Question: I am trying to make a manual colour scale for my bar graph using plyr to summarize the data and ggplot2 to present the graph.
The data has two variables:
1. Region (displayed on the X-axis)
2. Genotype (displayed by the fill)
I have managed to do this already, however, I have not been able to find a way to personalize the colours - it simply gives me two randomly assigned colours.
I have included my code and an image of the graph below. The graph basically has the appearance I want it to, except that I can't personalize the colours.
'''
ggplotdata <- summarySE(data, measurevar="Density", groupvars=c("Genotype", "Region"))
ggplotdata
#Plot the data
ggplotdata$Genotype <- factor(ggplotdata$Genotype, c("WT","KO"))
Mygraph <-ggplot(ggplotdata, aes(x=Region, y=Density, fill=Genotype)) +
geom_bar(position=position_dodge(), stat="identity",
colour="black",
size=.2) +
geom_errorbar(aes(ymin=Density-se, ymax=Density+se),
width=.2,
position=position_dodge(.9)) +
xlab(NULL) +
ylab("Density (cells/mm2)") +
scale_colour_manual(name=NULL,
breaks=c("KO", "WT"),
labels=c("KO", "WT"),
values=c("#FFFFFF", "#3366FF")) +
ggtitle("X") +
scale_y_continuous(breaks=0:17*500) +
theme_minimal()
Mygraph
'''

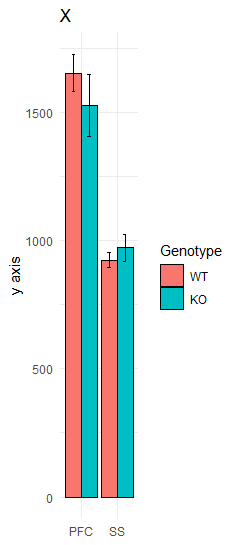
Answer: The answer here was to use scale_fill_manual instead, thank you @dc37